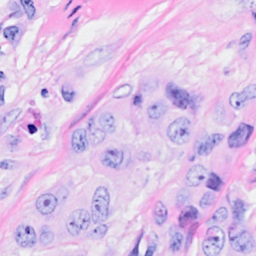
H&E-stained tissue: Breast